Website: ulta-beauty
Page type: delivery-shipping
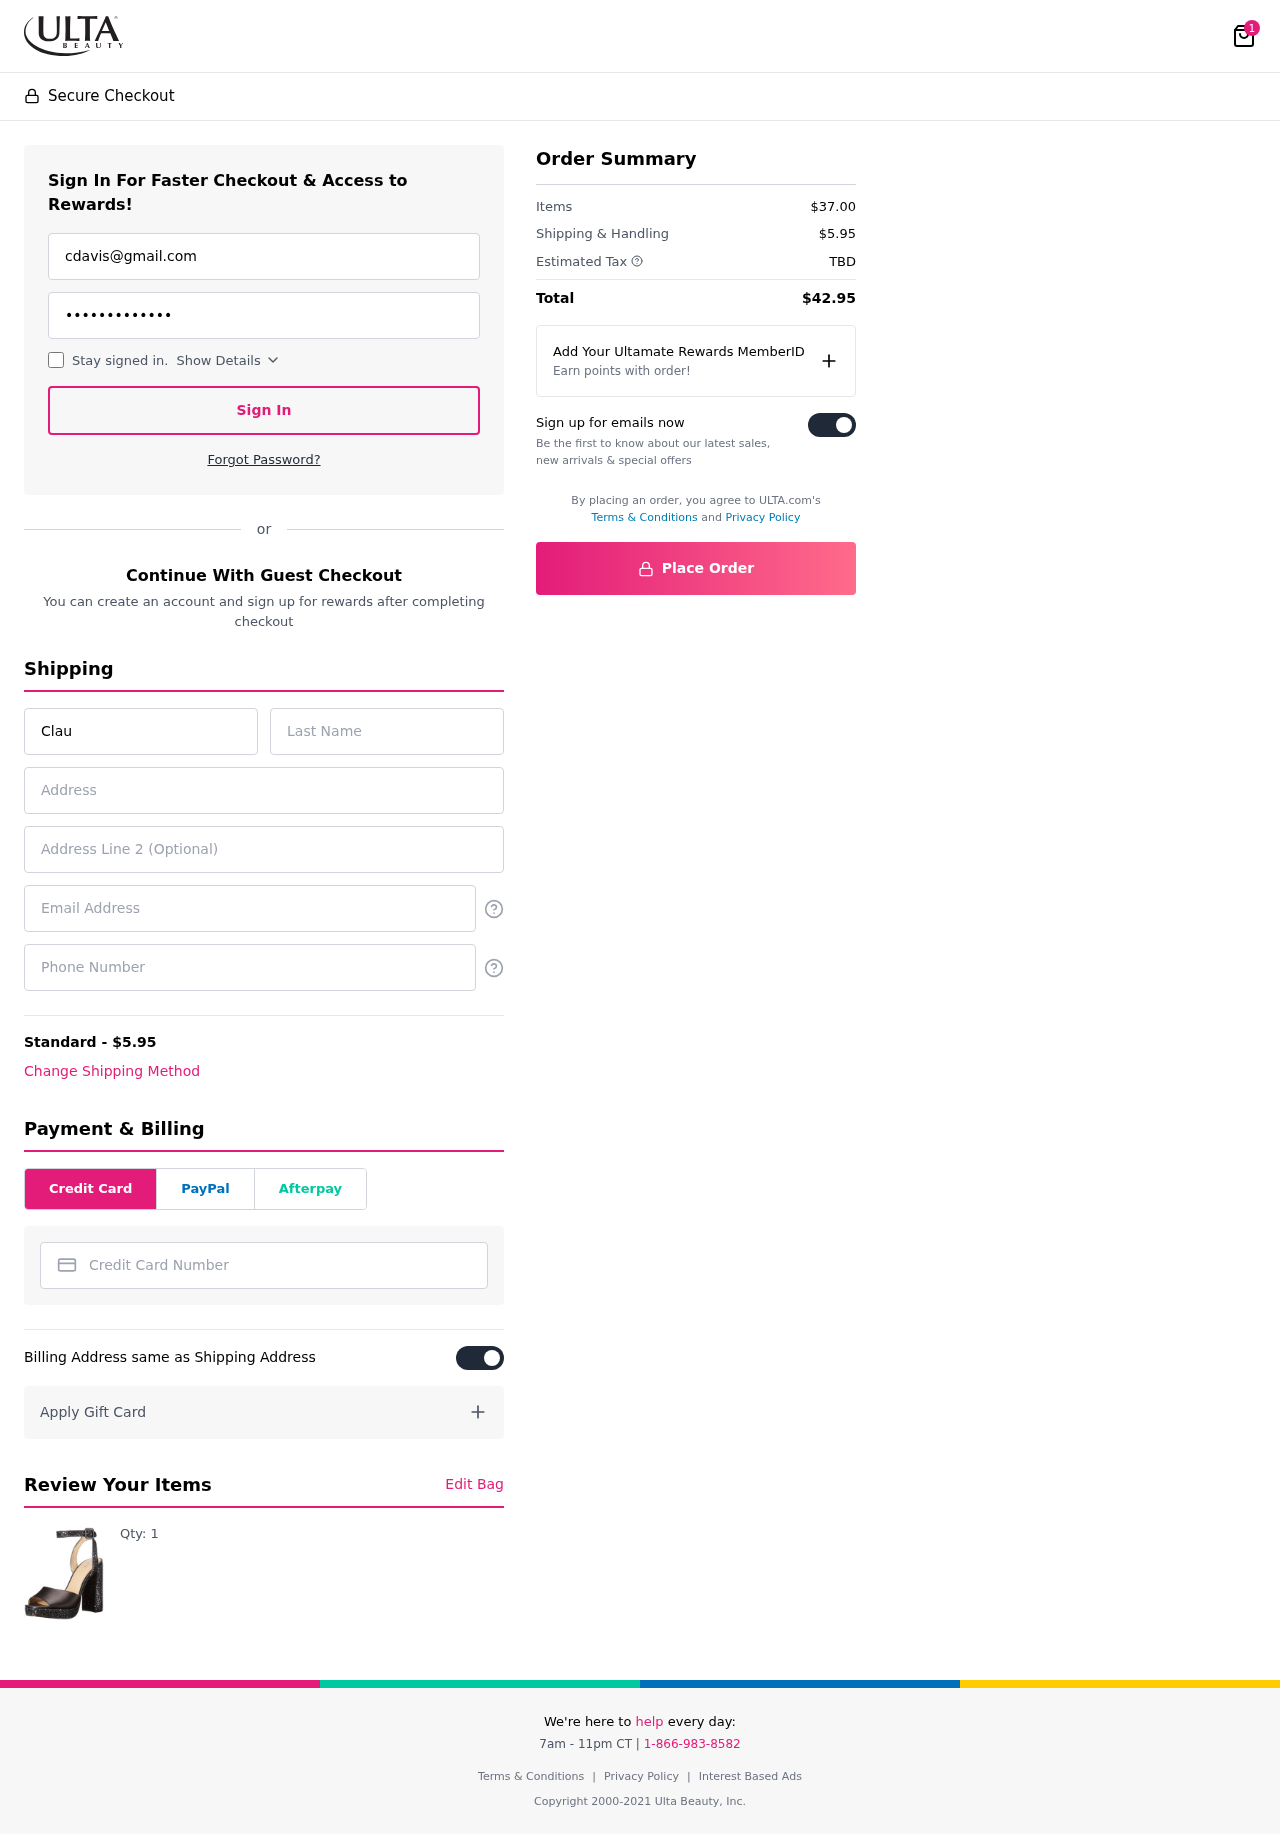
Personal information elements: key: PII_CARD_NUMBER
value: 4044 7250 7492 8500
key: PII_EMAIL
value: cdavis@gmail.com
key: PII_EMAIL2
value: cdavis@gmail.com
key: PII_FIRSTNAME
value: Claudia
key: PII_LASTNAME
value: Davis
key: PII_PHONE
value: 3969398578
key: PII_STREET
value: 03556 Maria Roads Suite 165
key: PII_STREET2
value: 081 Guzman Rapids Apt. 362
Product elements: key: PRODUCT1_QUANTITY
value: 1
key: PRODUCT1
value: Qty: 1
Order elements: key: ORDER_NUM_ITEMS
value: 1
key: ORDER_SHIPPING_COST
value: $5.95
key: ORDER_SUBTOTAL
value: $37.00
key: ORDER_TAX
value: TBD
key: ORDER_TOTAL
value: $42.95